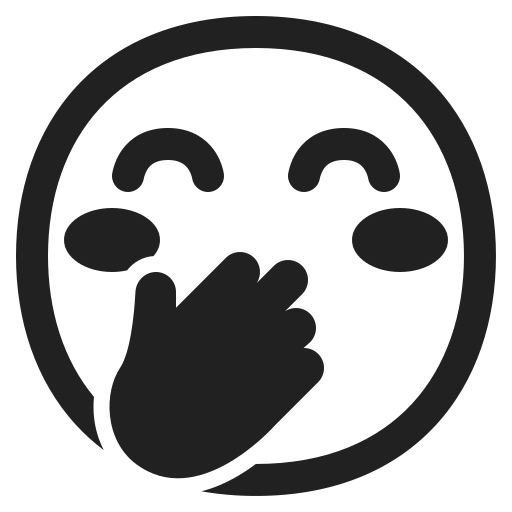
face with hand over mouth high contrast